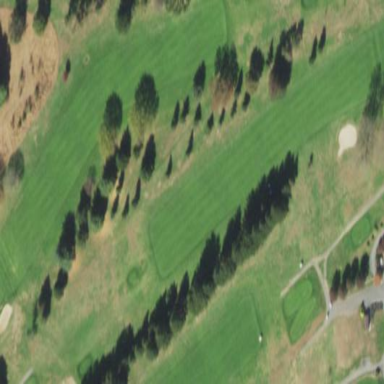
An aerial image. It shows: Golf fairway in the image.